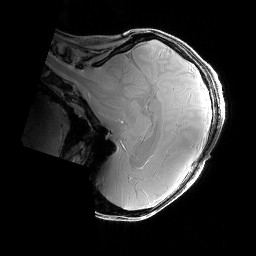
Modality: PDw
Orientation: sagittal
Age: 31
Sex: female
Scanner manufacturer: siemens
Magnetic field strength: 6.98 T
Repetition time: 1.3 s
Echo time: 0.00231 s